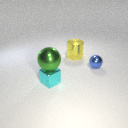
small blue metal sphere to the right of large yellow metal cylinder